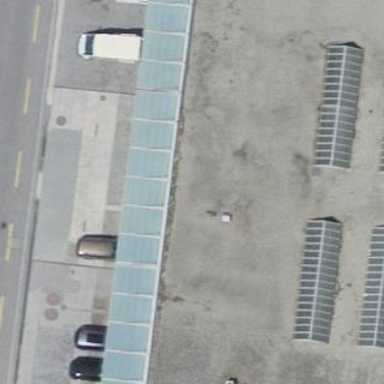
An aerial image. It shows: View of roof of building.